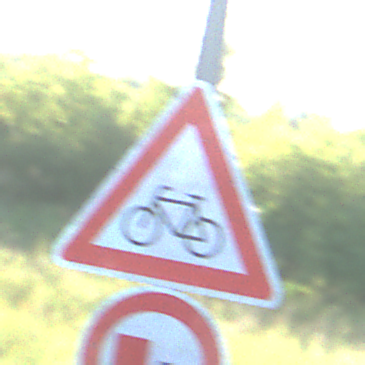
Verkehrszeichen: RadverkehrRechts
Zusatzzeichen unten: UeberholverbotKraftfahrzeuge
Umgebung: Outdoor, Nature
Tageszeit: MorningAfternoon
Wetter: Clear
Licht: Natural
Jahreszeit: NotSpecified
Kontrast: HighContrast